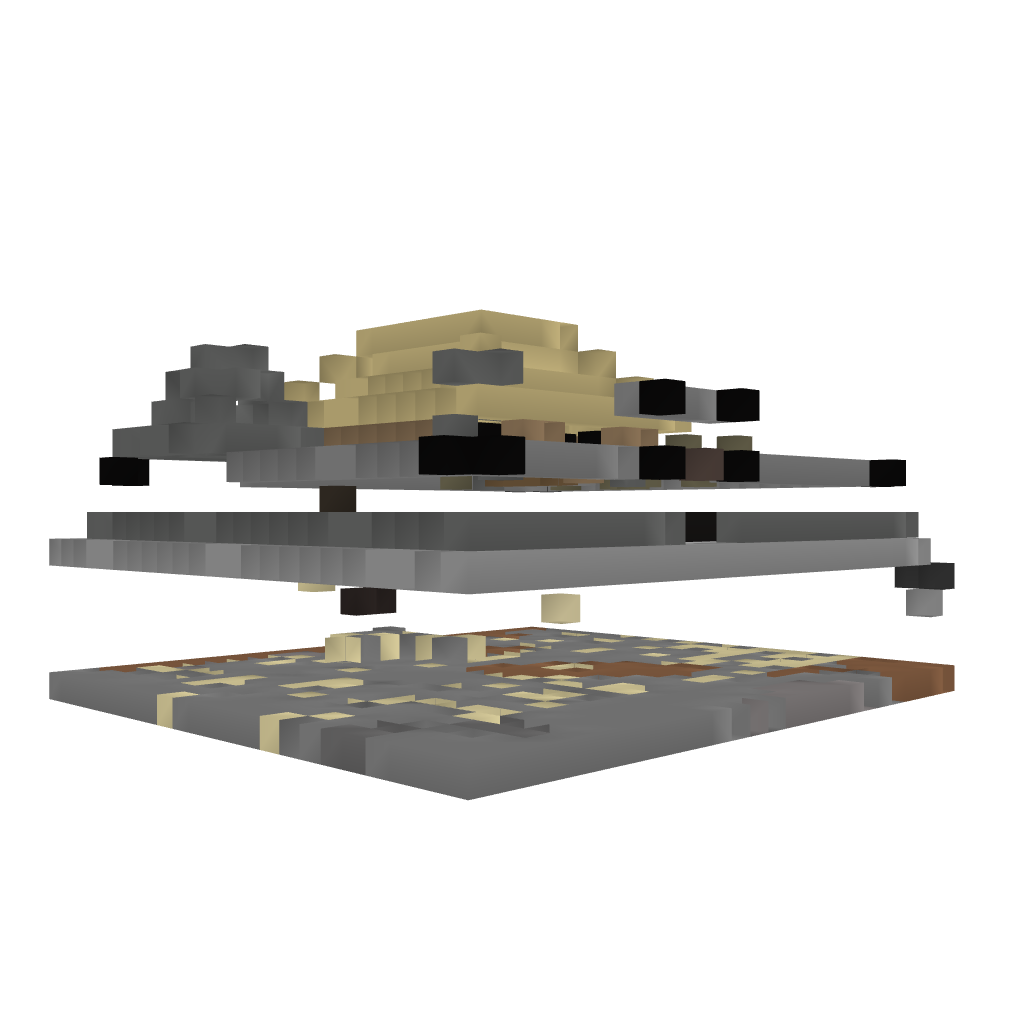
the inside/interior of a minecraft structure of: Cosy House With A Garden